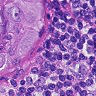
Metastatic tissue present: yes